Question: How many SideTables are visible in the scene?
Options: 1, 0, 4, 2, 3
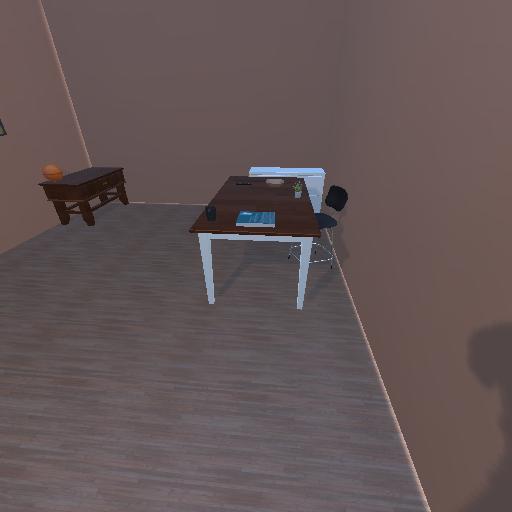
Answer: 1